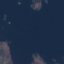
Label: SeaLake